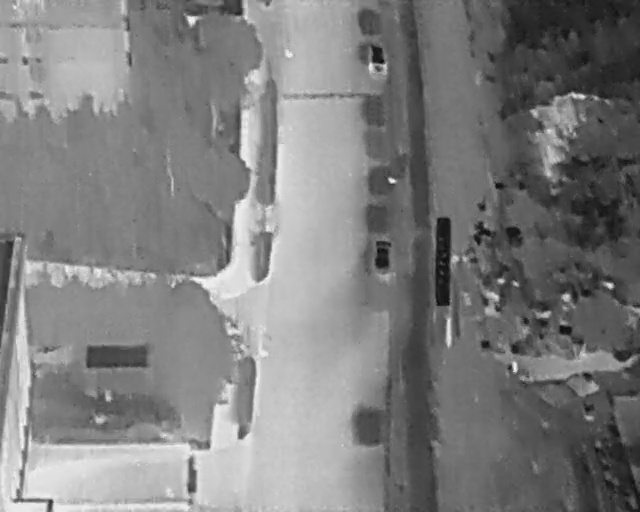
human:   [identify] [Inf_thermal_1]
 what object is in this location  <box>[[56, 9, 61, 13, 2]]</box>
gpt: <ref>1 small car at the top</ref>